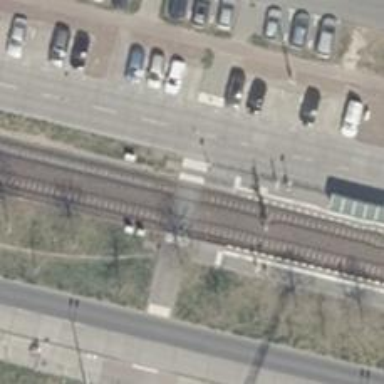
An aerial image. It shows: Uncontrolled footway crossing with central island.